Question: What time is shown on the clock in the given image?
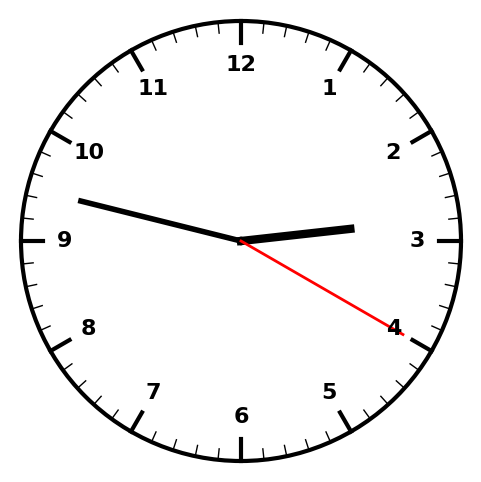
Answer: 02:47:20